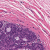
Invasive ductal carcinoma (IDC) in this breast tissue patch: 0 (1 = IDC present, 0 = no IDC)